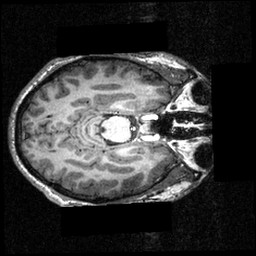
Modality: T1w
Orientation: axial
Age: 21
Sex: male
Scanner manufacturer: siemens
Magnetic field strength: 3.951 T
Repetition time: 1.5 s
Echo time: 0.00335 s